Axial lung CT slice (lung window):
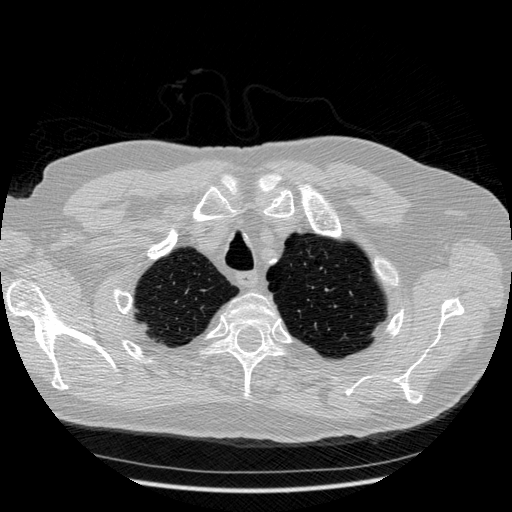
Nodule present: no